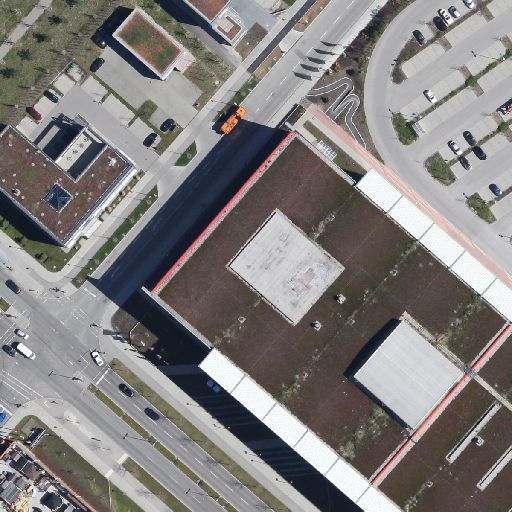
Referring expression: heavy-duty vehicle driving on the road